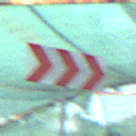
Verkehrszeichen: RichtungstafelnInKurvenGrossLinks
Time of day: MorningAfternoon
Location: Roofed (Special)
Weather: PartlyCloudy
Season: NotSpecified
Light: Natural